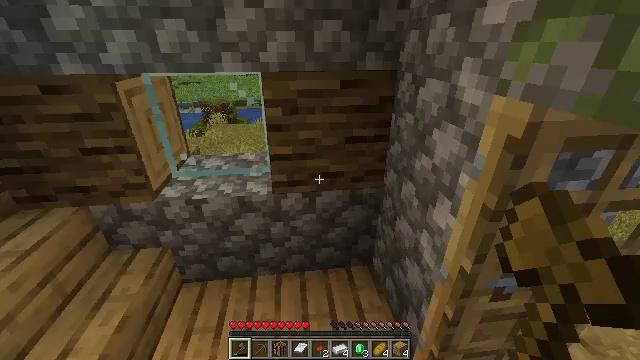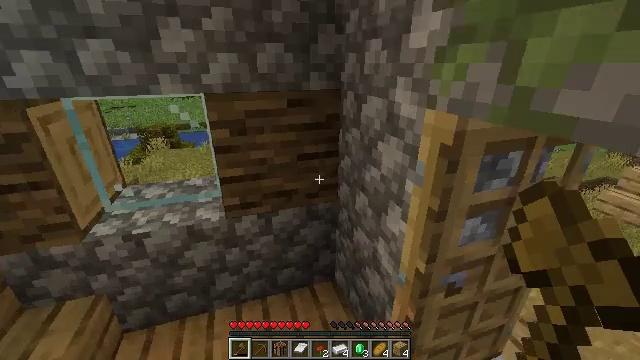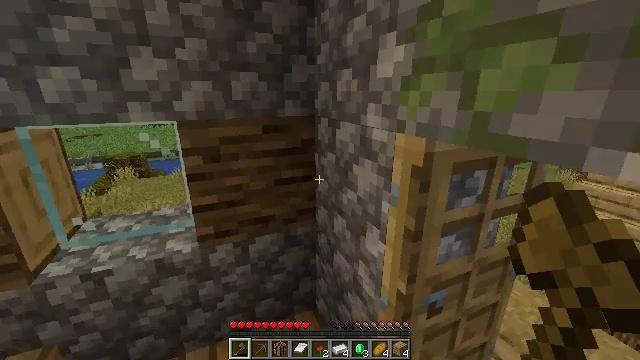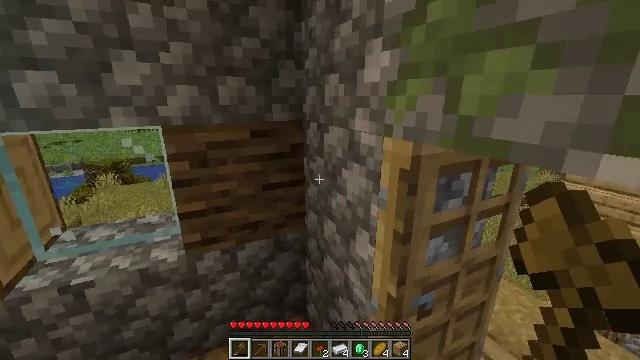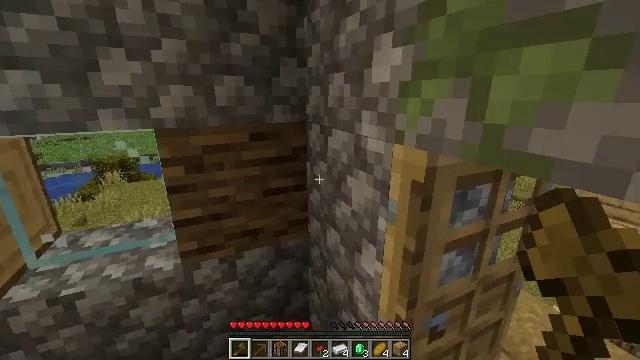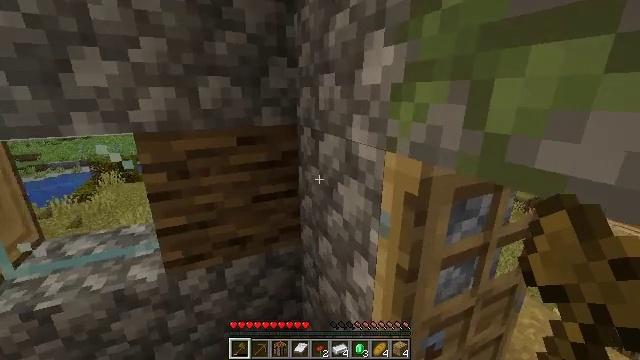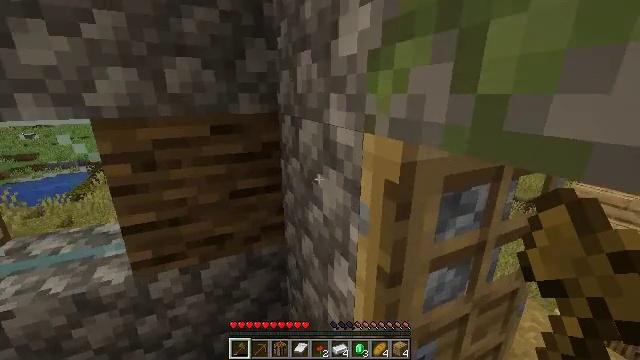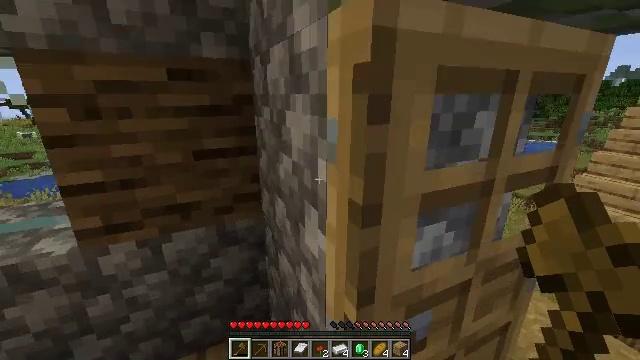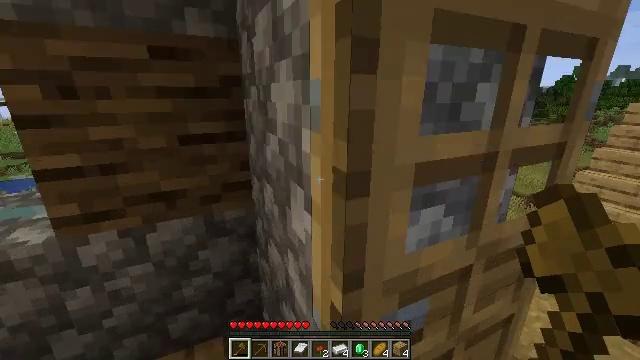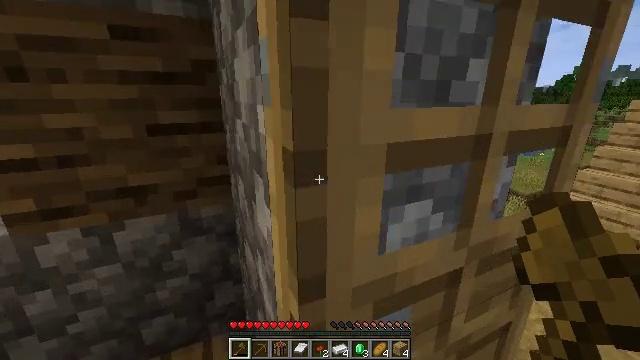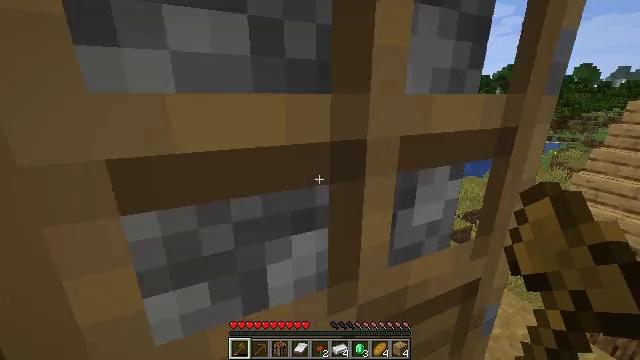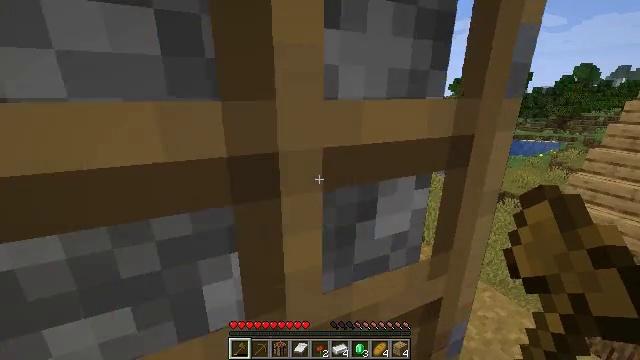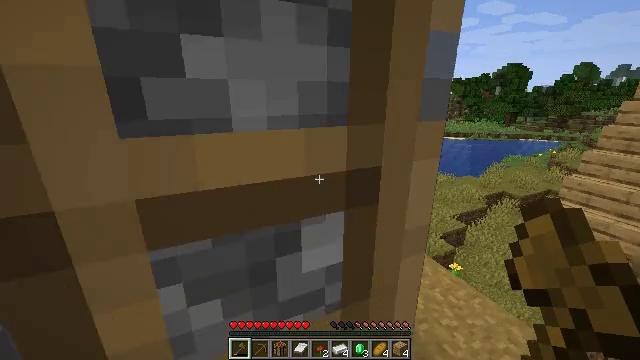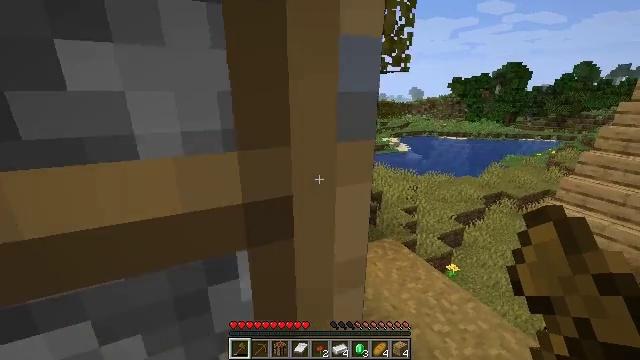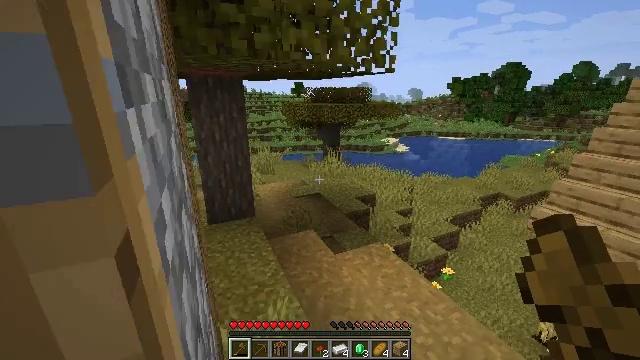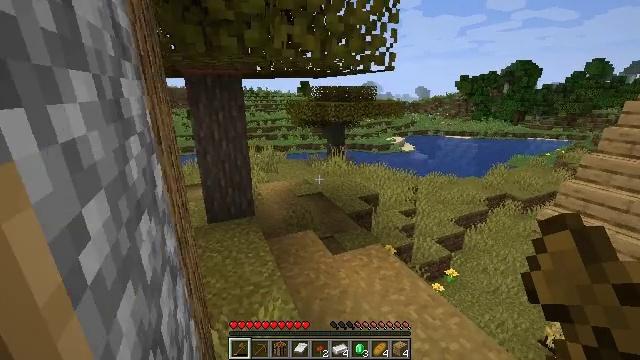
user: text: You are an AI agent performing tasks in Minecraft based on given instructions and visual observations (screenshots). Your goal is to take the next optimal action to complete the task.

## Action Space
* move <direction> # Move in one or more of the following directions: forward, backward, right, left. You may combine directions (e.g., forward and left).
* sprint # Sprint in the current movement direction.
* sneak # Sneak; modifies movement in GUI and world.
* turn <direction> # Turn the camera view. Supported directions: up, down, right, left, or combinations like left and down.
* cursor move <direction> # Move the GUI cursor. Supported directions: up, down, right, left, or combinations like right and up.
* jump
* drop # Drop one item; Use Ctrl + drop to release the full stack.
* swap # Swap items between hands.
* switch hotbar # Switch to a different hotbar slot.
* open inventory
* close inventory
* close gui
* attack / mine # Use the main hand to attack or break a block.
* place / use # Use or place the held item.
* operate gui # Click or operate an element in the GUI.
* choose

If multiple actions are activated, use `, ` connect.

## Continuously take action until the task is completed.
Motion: motion action
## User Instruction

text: Make some bread using three wheat.
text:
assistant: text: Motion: turn right and up
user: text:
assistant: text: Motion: turn right and up
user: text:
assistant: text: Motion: move forward, turn right
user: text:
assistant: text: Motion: move forward and move right, turn left
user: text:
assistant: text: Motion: move forward and move right
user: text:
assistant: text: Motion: move forward and move right
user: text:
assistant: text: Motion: move forward and move right
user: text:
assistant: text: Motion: move forward and move right
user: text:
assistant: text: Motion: move forward and move right
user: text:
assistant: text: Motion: move forward and move right
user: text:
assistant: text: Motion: move forward and move right
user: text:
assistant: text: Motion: move forward and move right
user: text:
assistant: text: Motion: move forward and move right
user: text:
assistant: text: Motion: move forward and move right
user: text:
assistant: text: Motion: move forward and move right, turn left
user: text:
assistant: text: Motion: move forward and move right
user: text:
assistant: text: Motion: move forward and move right
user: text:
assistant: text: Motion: move forward and move right
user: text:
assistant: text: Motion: move forward and move right
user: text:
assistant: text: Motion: move forward and move right
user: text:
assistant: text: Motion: move forward and move right
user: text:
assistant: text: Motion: move forward
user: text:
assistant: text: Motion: move forward, turn left
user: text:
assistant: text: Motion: move forward, turn left
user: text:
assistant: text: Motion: move forward, turn left
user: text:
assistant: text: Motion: move forward, turn left and down
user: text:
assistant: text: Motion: move forward and move left, turn left and down
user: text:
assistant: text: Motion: move forward and move left, turn left
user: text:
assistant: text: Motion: move forward and move left, turn left
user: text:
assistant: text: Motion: move forward and move left, turn left